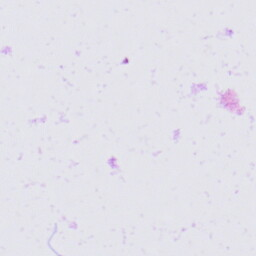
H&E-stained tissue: Skin